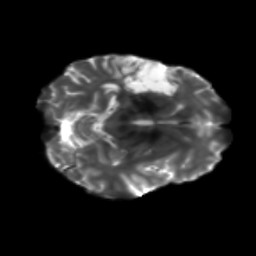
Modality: T2w
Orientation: axial
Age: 36
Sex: female
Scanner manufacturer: siemens
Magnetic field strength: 3 T
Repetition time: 5.47 s
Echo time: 0.0854 s